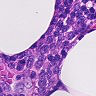
Metastatic tissue present: no